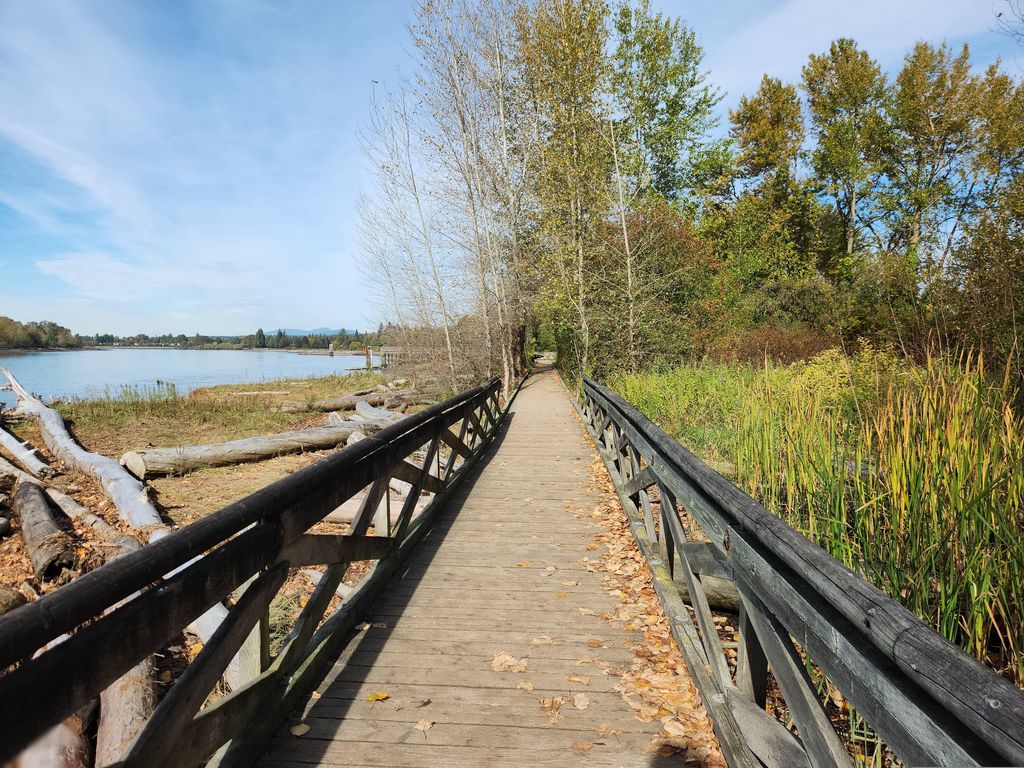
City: vancouver